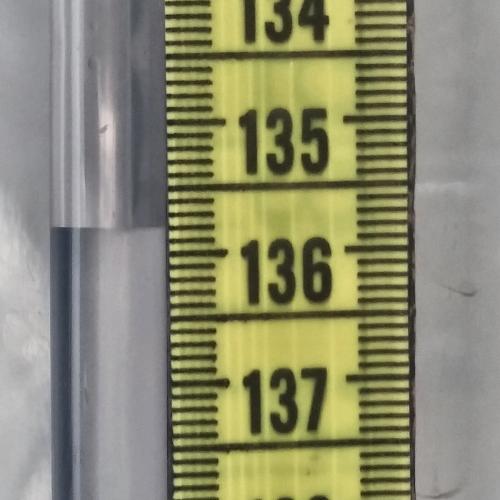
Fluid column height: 135.8 cm